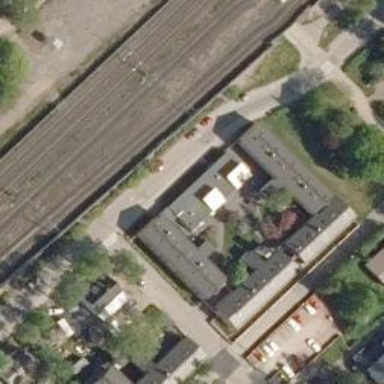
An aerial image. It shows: Kindergarten.